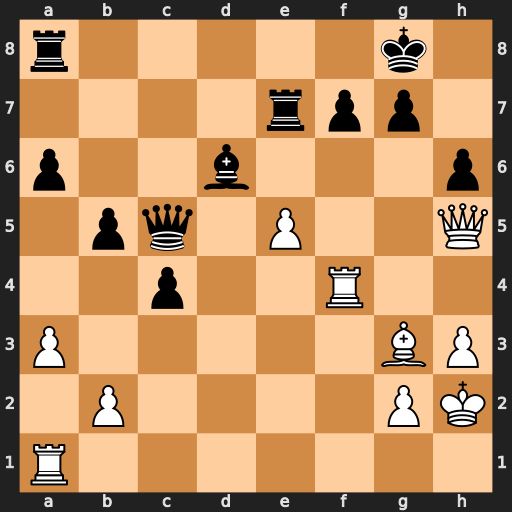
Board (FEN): r5k1/4rpp1/p2b3p/1pq1P2Q/2p2R2/P5BP/1P4PK/R7
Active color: w
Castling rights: -
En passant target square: -
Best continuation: Qf3 Bxe5 Qxa8+